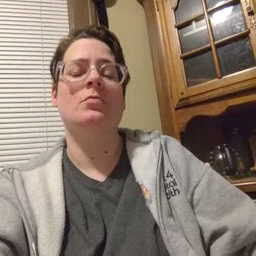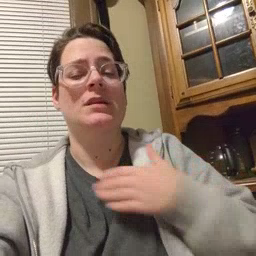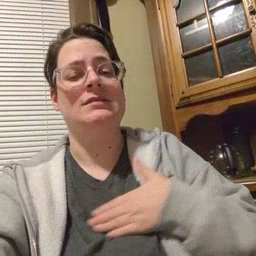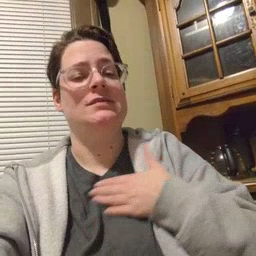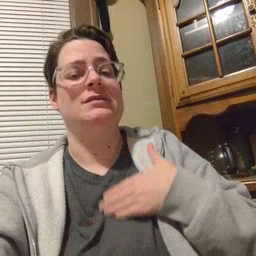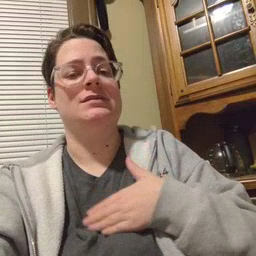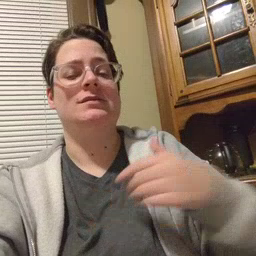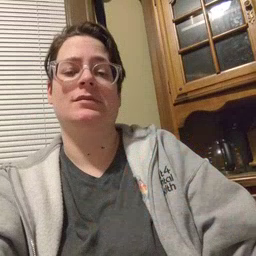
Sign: please